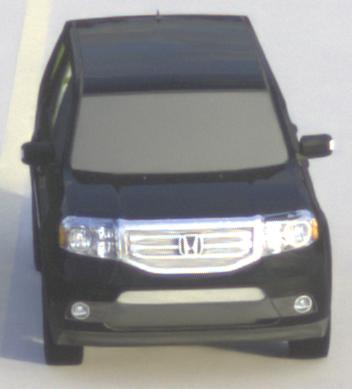
Make: Honda
Model: Pilot
Detailed model: Gen. 2 Facelift
Model produced from: 2012
Model produced until: 2015
Doors: 5
Color: black
Road condition: dry road
Daytime: morning or afternoon
Contrast: medium contrast